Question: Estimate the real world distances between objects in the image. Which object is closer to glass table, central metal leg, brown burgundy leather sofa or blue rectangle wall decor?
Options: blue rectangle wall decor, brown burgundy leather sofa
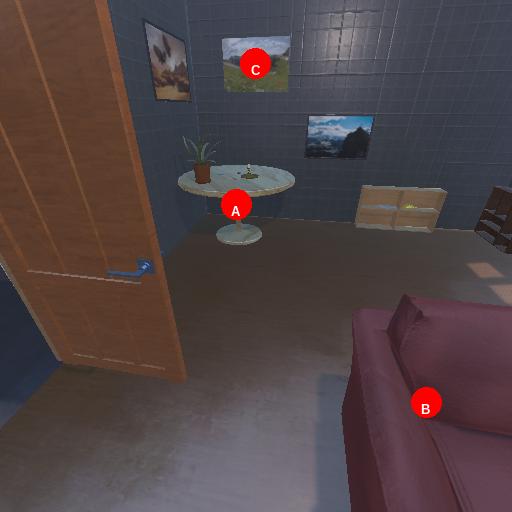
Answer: blue rectangle wall decor